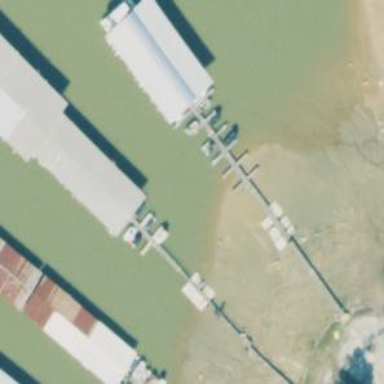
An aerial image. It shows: Man-made pier.